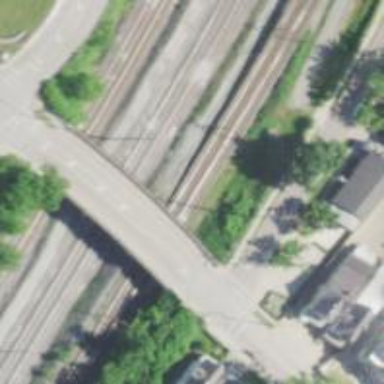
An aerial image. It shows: Railway crossing.